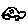
Label: car